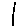
Label: line